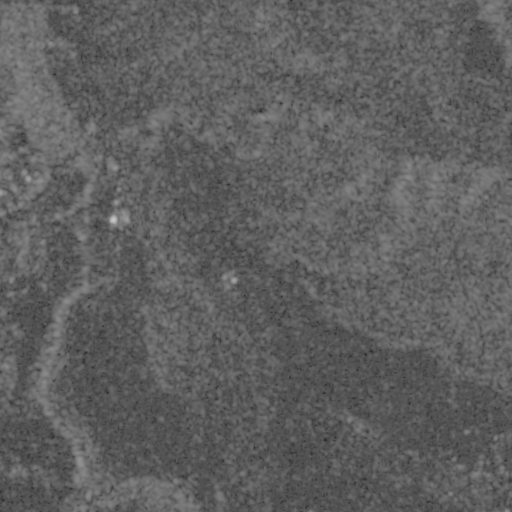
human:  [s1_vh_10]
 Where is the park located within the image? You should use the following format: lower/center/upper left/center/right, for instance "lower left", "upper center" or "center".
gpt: The park is located in the lower right of the image.
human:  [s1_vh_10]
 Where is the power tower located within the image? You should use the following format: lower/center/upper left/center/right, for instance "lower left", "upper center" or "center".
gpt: The power tower is located in the left of the image.
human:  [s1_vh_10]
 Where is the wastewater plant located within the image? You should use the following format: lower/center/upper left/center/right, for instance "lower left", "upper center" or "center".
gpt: The wastewater plant is located in the upper left of the image.
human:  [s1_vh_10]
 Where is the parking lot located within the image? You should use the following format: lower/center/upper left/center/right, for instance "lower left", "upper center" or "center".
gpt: There is no parking lot in the image.

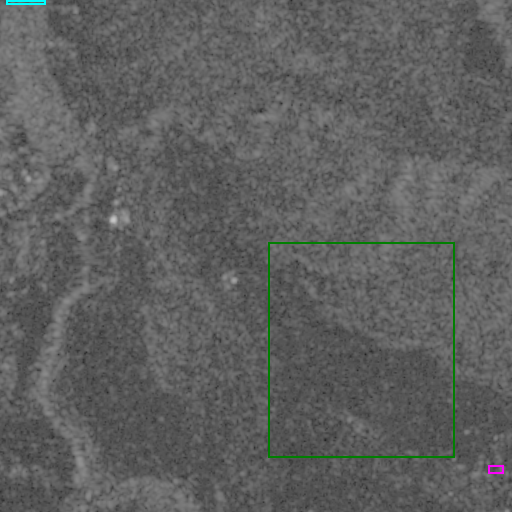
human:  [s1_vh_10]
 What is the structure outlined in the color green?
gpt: The structure outlined in green is a crop field.
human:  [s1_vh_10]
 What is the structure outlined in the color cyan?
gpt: The structure outlined in cyan is a wastewater plant.
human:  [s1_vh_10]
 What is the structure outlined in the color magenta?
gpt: The structure outlined in magenta is a building.
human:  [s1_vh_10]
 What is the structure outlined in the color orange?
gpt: There is no orange outline.